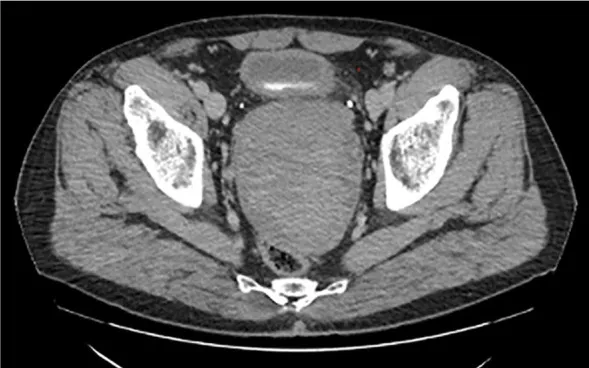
(A-C) Disease imaging (CT-scan). (B) Disease status at the time of bicalutamide start.
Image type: radiology (ct)